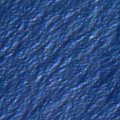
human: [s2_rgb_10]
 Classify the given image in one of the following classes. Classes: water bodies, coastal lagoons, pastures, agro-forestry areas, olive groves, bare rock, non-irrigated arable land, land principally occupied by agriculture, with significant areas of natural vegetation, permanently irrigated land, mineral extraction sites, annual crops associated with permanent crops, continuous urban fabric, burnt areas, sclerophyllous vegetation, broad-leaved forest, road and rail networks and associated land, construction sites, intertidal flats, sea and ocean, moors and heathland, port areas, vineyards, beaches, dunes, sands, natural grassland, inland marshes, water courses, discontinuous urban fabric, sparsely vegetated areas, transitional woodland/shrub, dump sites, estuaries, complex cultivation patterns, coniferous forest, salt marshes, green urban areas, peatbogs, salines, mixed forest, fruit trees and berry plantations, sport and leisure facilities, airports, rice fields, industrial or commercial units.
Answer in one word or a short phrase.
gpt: sea and ocean